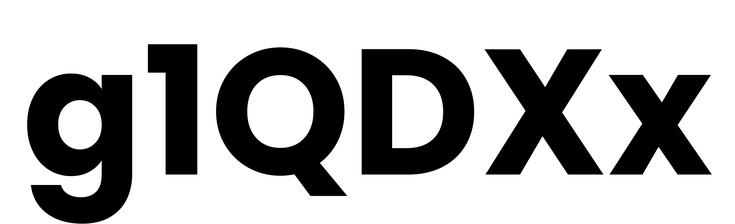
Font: Poppins-Bold